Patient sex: M
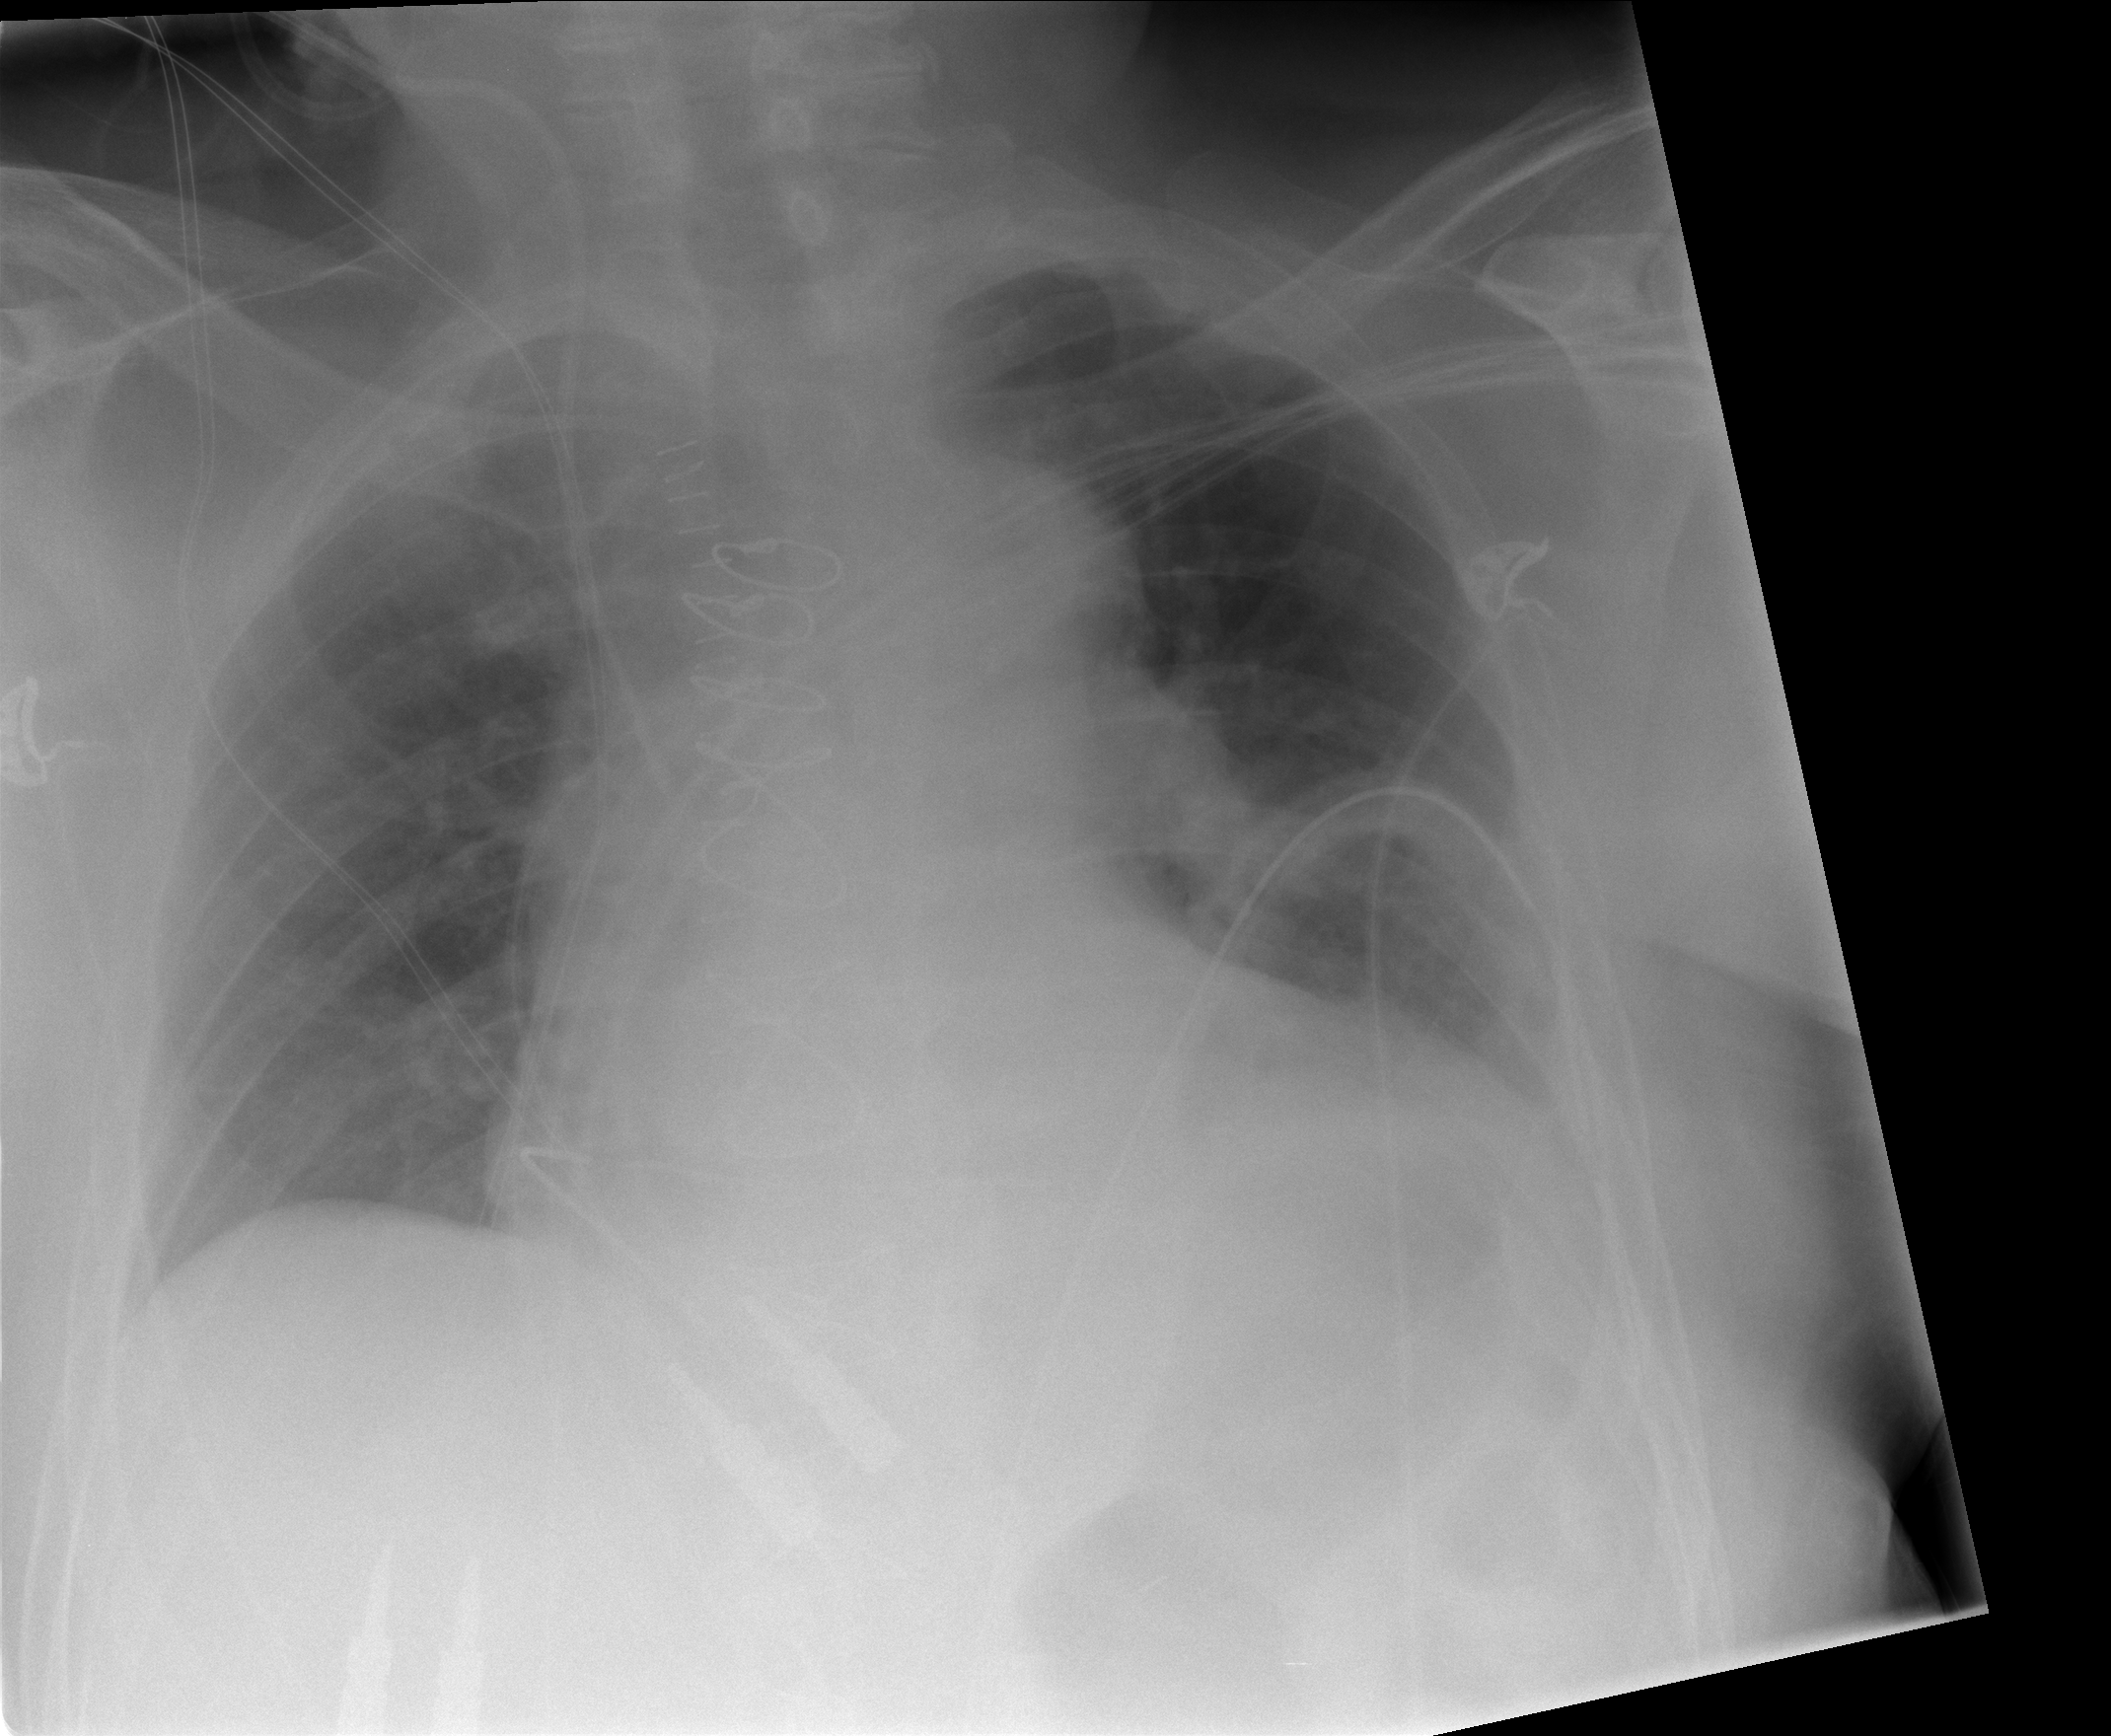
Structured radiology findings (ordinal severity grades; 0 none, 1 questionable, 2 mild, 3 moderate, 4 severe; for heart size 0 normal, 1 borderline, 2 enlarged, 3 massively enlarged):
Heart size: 2
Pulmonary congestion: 0
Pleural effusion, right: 0
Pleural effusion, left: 1
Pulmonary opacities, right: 0
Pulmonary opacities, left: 0
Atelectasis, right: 0
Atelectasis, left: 0